Field crop: maize
Growth stage: 2
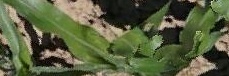
Species: maize